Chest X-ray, AP view. Patient: 59 years old, sex M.
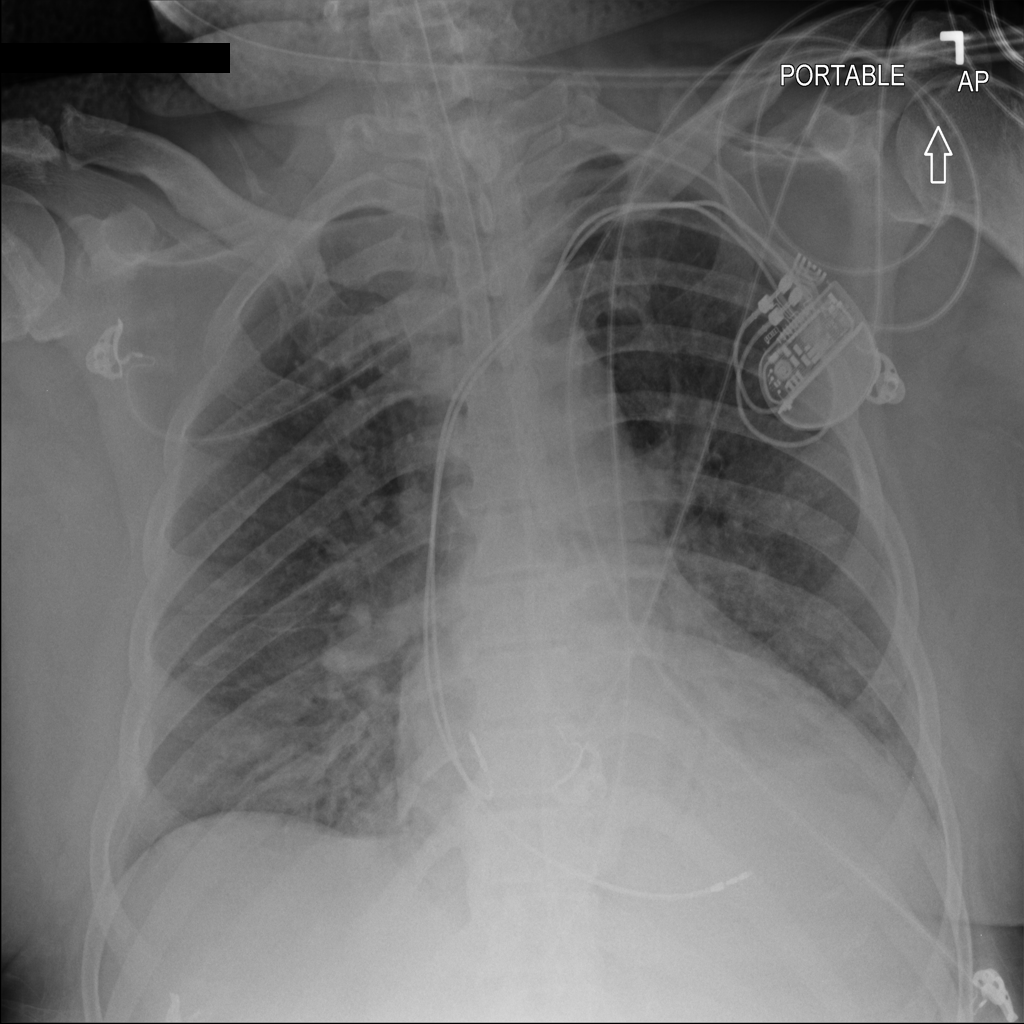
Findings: Cardiomegaly, Effusion